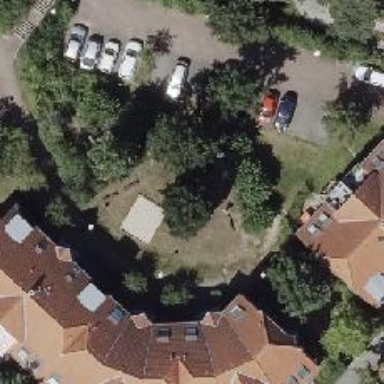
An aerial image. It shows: Playground with sandpit.